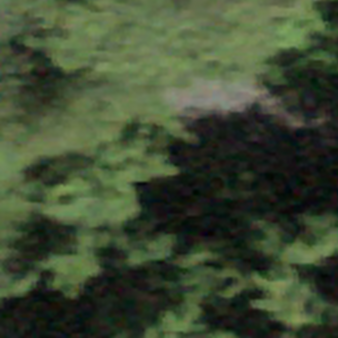
Label: other